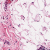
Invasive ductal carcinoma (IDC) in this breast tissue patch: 0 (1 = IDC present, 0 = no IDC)